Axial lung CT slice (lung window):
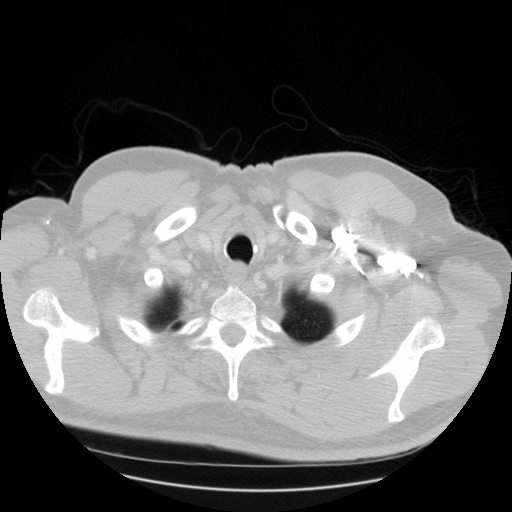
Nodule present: no